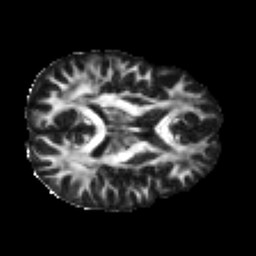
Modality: FA
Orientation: axial
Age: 39
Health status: ill
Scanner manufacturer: philips
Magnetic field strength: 3 T
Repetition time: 9 s
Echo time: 0.127 s